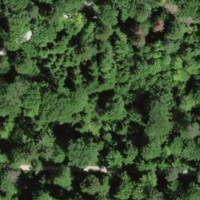
EUNIS habitat code: 41
Species observed at this site:
Neottia nidus-avis